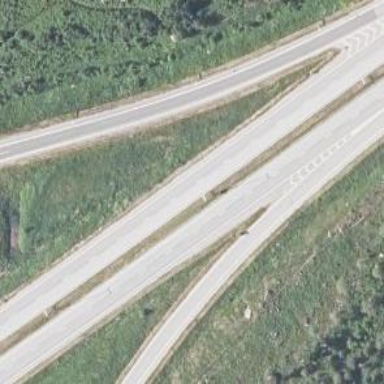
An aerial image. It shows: Trunk link highway.